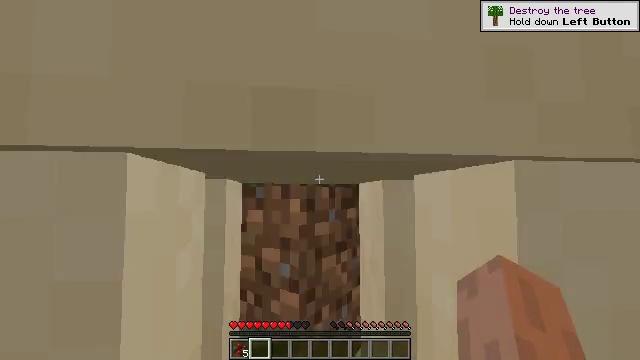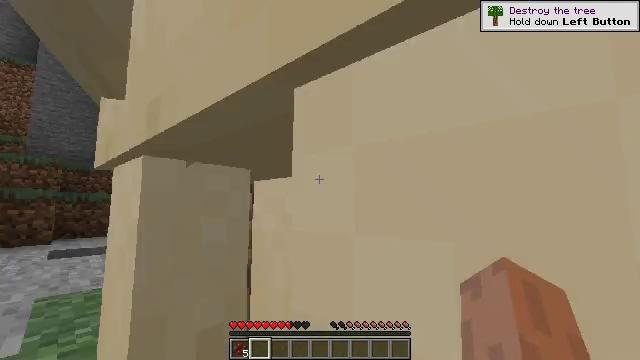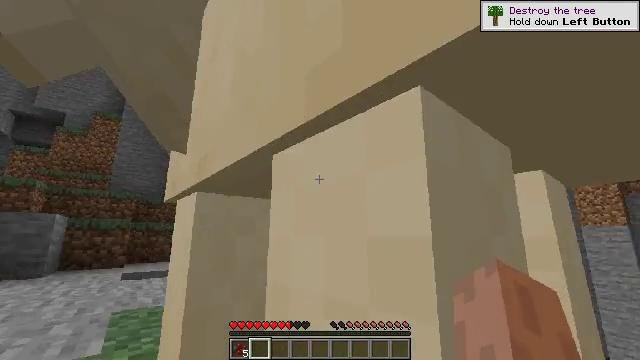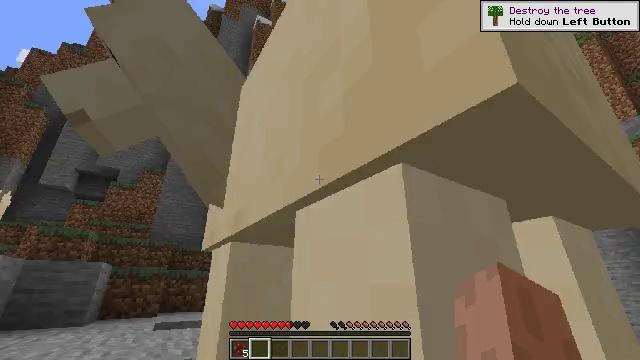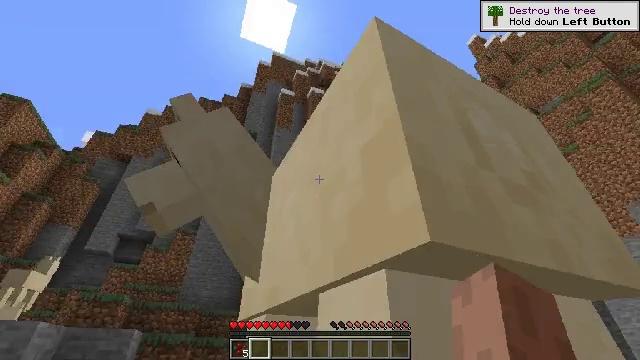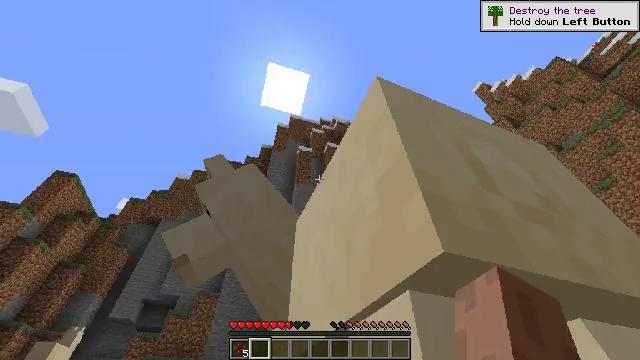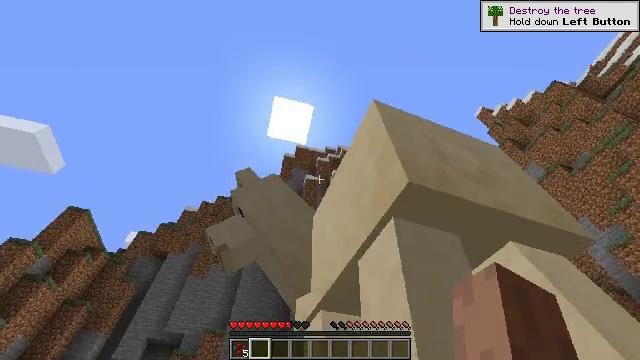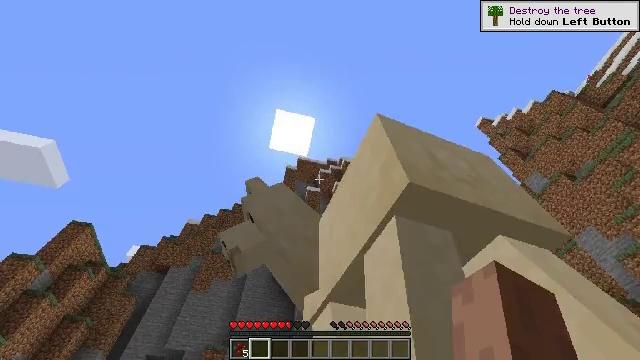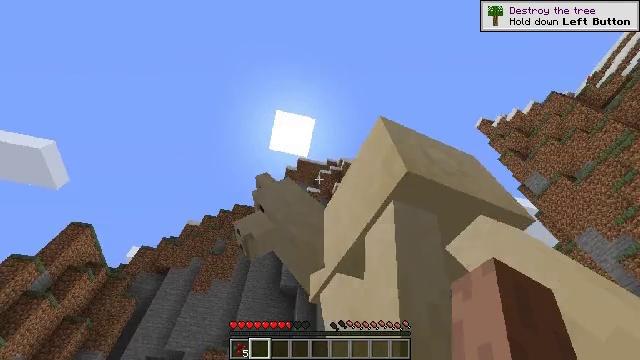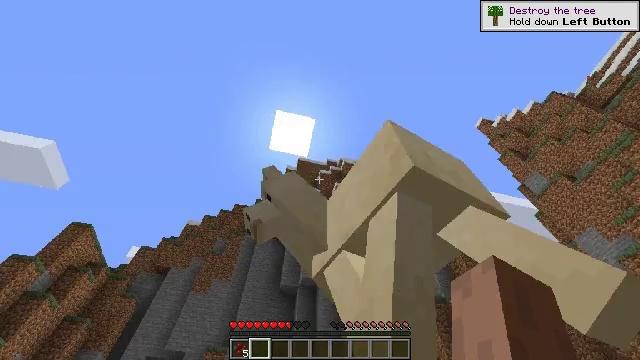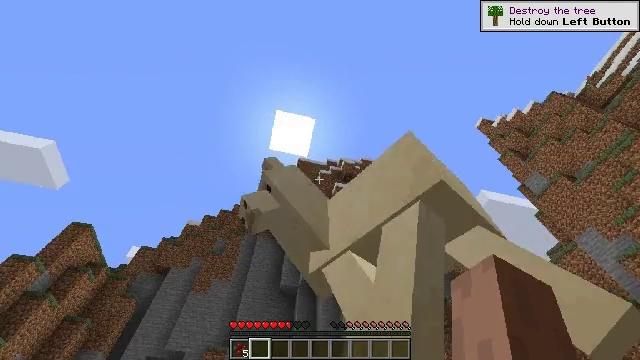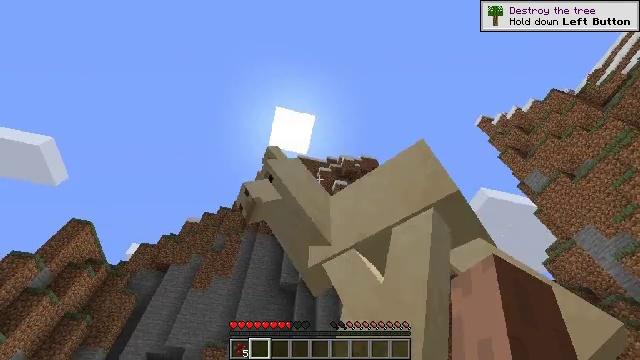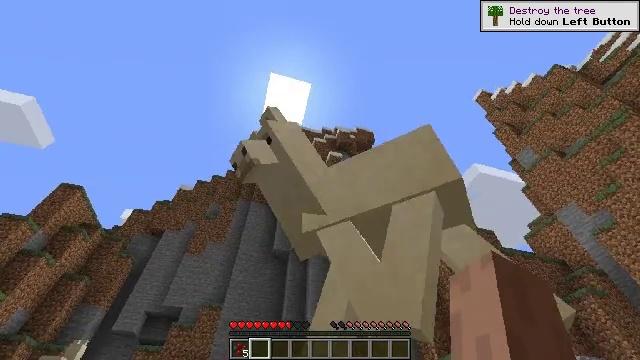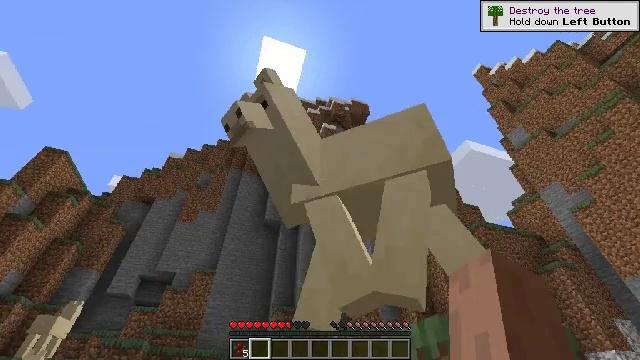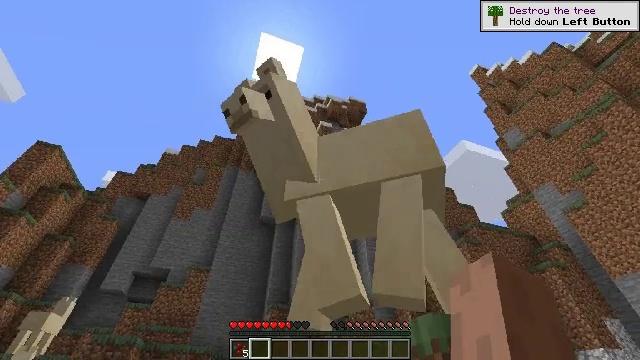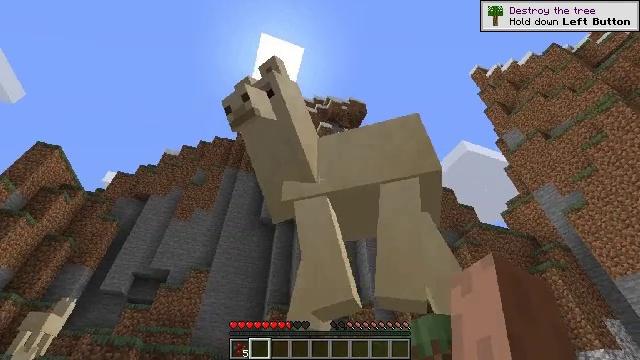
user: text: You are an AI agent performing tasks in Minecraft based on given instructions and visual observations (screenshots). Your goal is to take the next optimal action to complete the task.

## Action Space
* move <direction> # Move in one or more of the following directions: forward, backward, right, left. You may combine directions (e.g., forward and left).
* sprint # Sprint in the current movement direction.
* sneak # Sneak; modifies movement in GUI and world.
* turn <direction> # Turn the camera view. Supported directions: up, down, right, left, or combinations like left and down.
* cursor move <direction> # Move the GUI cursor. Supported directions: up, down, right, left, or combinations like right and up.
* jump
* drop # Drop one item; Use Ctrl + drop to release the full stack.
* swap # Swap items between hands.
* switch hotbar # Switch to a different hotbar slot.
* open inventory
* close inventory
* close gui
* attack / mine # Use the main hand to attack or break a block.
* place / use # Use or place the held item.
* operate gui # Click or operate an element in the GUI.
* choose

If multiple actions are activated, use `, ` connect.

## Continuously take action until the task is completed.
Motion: motion action
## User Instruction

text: Combat the llama.
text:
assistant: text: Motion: turn left and up
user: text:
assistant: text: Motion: turn left and up
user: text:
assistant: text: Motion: turn left and up
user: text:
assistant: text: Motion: turn left and up
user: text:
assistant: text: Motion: turn left and up
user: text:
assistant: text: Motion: turn left and up
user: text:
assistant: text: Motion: turn up
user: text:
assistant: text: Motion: no_op
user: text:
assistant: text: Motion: no_op
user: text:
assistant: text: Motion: no_op
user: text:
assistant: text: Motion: no_op
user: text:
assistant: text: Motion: turn right and down
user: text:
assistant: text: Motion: turn right and down
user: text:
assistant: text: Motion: turn right
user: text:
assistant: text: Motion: no_op
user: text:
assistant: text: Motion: turn right
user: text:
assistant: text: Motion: turn right
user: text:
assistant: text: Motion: attack / mine
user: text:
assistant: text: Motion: attack / mine
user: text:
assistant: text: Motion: attack / mine
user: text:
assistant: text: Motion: attack / mine
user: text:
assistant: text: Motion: no_op
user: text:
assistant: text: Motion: turn down
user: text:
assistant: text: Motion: no_op
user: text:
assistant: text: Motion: attack / mine
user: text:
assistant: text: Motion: attack / mine
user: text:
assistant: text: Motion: attack / mine
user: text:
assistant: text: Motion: attack / mine
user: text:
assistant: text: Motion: no_op
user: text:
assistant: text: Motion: attack / mine